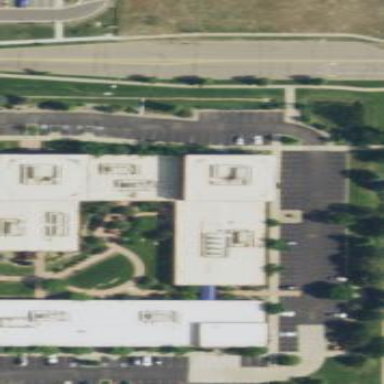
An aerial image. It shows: Office building.